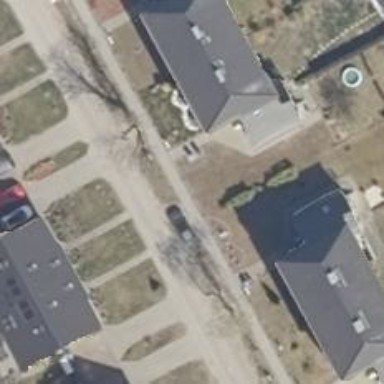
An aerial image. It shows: Smooth asphalt road in residential area.